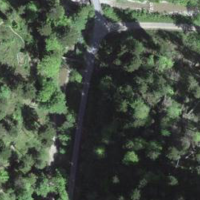
EUNIS habitat code: 43
Species observed at this site:
Argynnis paphia